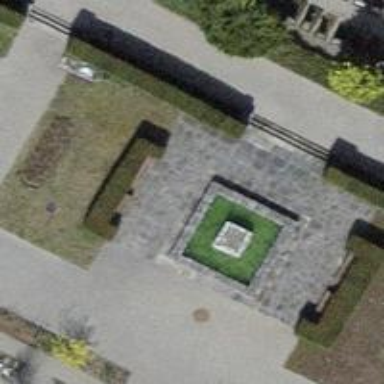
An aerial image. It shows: Fountain.